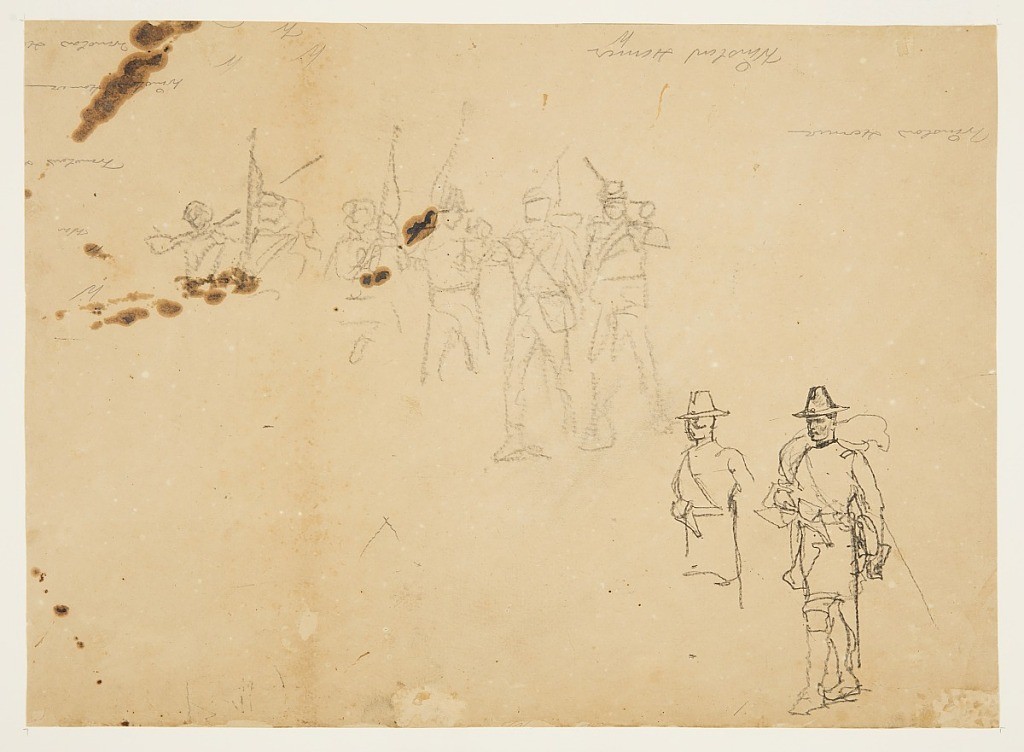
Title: Sketches of Single Infantry Figures and Practice Signatures
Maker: Winslow Homer, American, 1836–1910
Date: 1862
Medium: Graphite, charcoal on tan-colored paper, lined; stained.
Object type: Drawing
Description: Horizontal view a series of single soldiers, with more detailed sketches of the two soldiers at right.